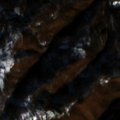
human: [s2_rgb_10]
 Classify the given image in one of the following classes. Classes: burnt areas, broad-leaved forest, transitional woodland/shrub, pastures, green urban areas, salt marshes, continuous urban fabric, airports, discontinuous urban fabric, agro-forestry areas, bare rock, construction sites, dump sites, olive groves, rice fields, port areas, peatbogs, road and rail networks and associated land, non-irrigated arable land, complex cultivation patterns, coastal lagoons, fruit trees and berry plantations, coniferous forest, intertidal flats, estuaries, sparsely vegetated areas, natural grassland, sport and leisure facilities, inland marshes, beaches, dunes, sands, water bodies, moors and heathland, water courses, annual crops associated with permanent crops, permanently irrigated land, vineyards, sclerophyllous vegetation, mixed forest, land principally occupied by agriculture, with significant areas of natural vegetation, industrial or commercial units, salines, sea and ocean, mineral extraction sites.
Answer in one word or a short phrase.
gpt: land principally occupied by agriculture, with significant areas of natural vegetation, broad-leaved forest, mixed forest, transitional woodland/shrub